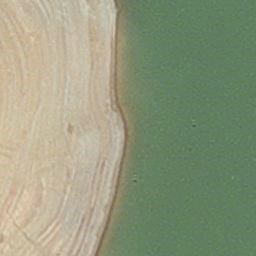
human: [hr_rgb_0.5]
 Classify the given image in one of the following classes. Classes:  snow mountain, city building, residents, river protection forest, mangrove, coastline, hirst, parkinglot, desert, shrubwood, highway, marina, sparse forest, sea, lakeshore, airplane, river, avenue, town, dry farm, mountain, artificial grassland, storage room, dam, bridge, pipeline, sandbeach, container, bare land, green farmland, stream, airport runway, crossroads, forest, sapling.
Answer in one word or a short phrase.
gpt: hirst